Question:
Like the image above. Chrome CAN detect opened webpages on device but CANNOT inspect them (click 'inspect' and the opened page is constantly loading and there is no content on it).
The reason may be that my PC that is running Chrome has no Internet access, or that ports of it is limited by my company for security reasons. So how can I inspect the html of my webpage shown on my Android device?
1. Port forwarding may be a solution. Who can tell me how please? I tried but failed.
2. I can't load the help page about port forwarding (<URL>?
Thanks a lot!
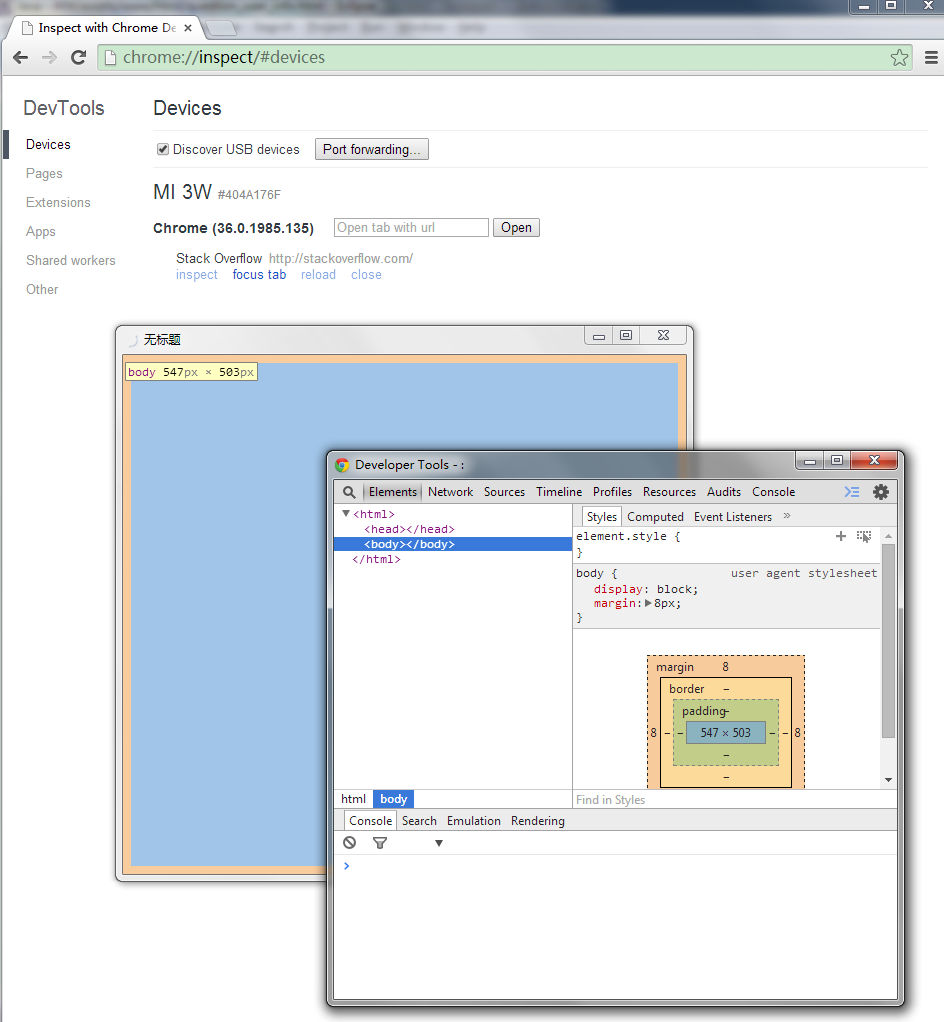
Answer: The last step needs to visit <URL>.
If you cannot open the link, that's why you got an empty window. In this case maybe you need a VPN. This is really a problem for people in China because the appspot.com domain is blocked by <URL>. So sad.